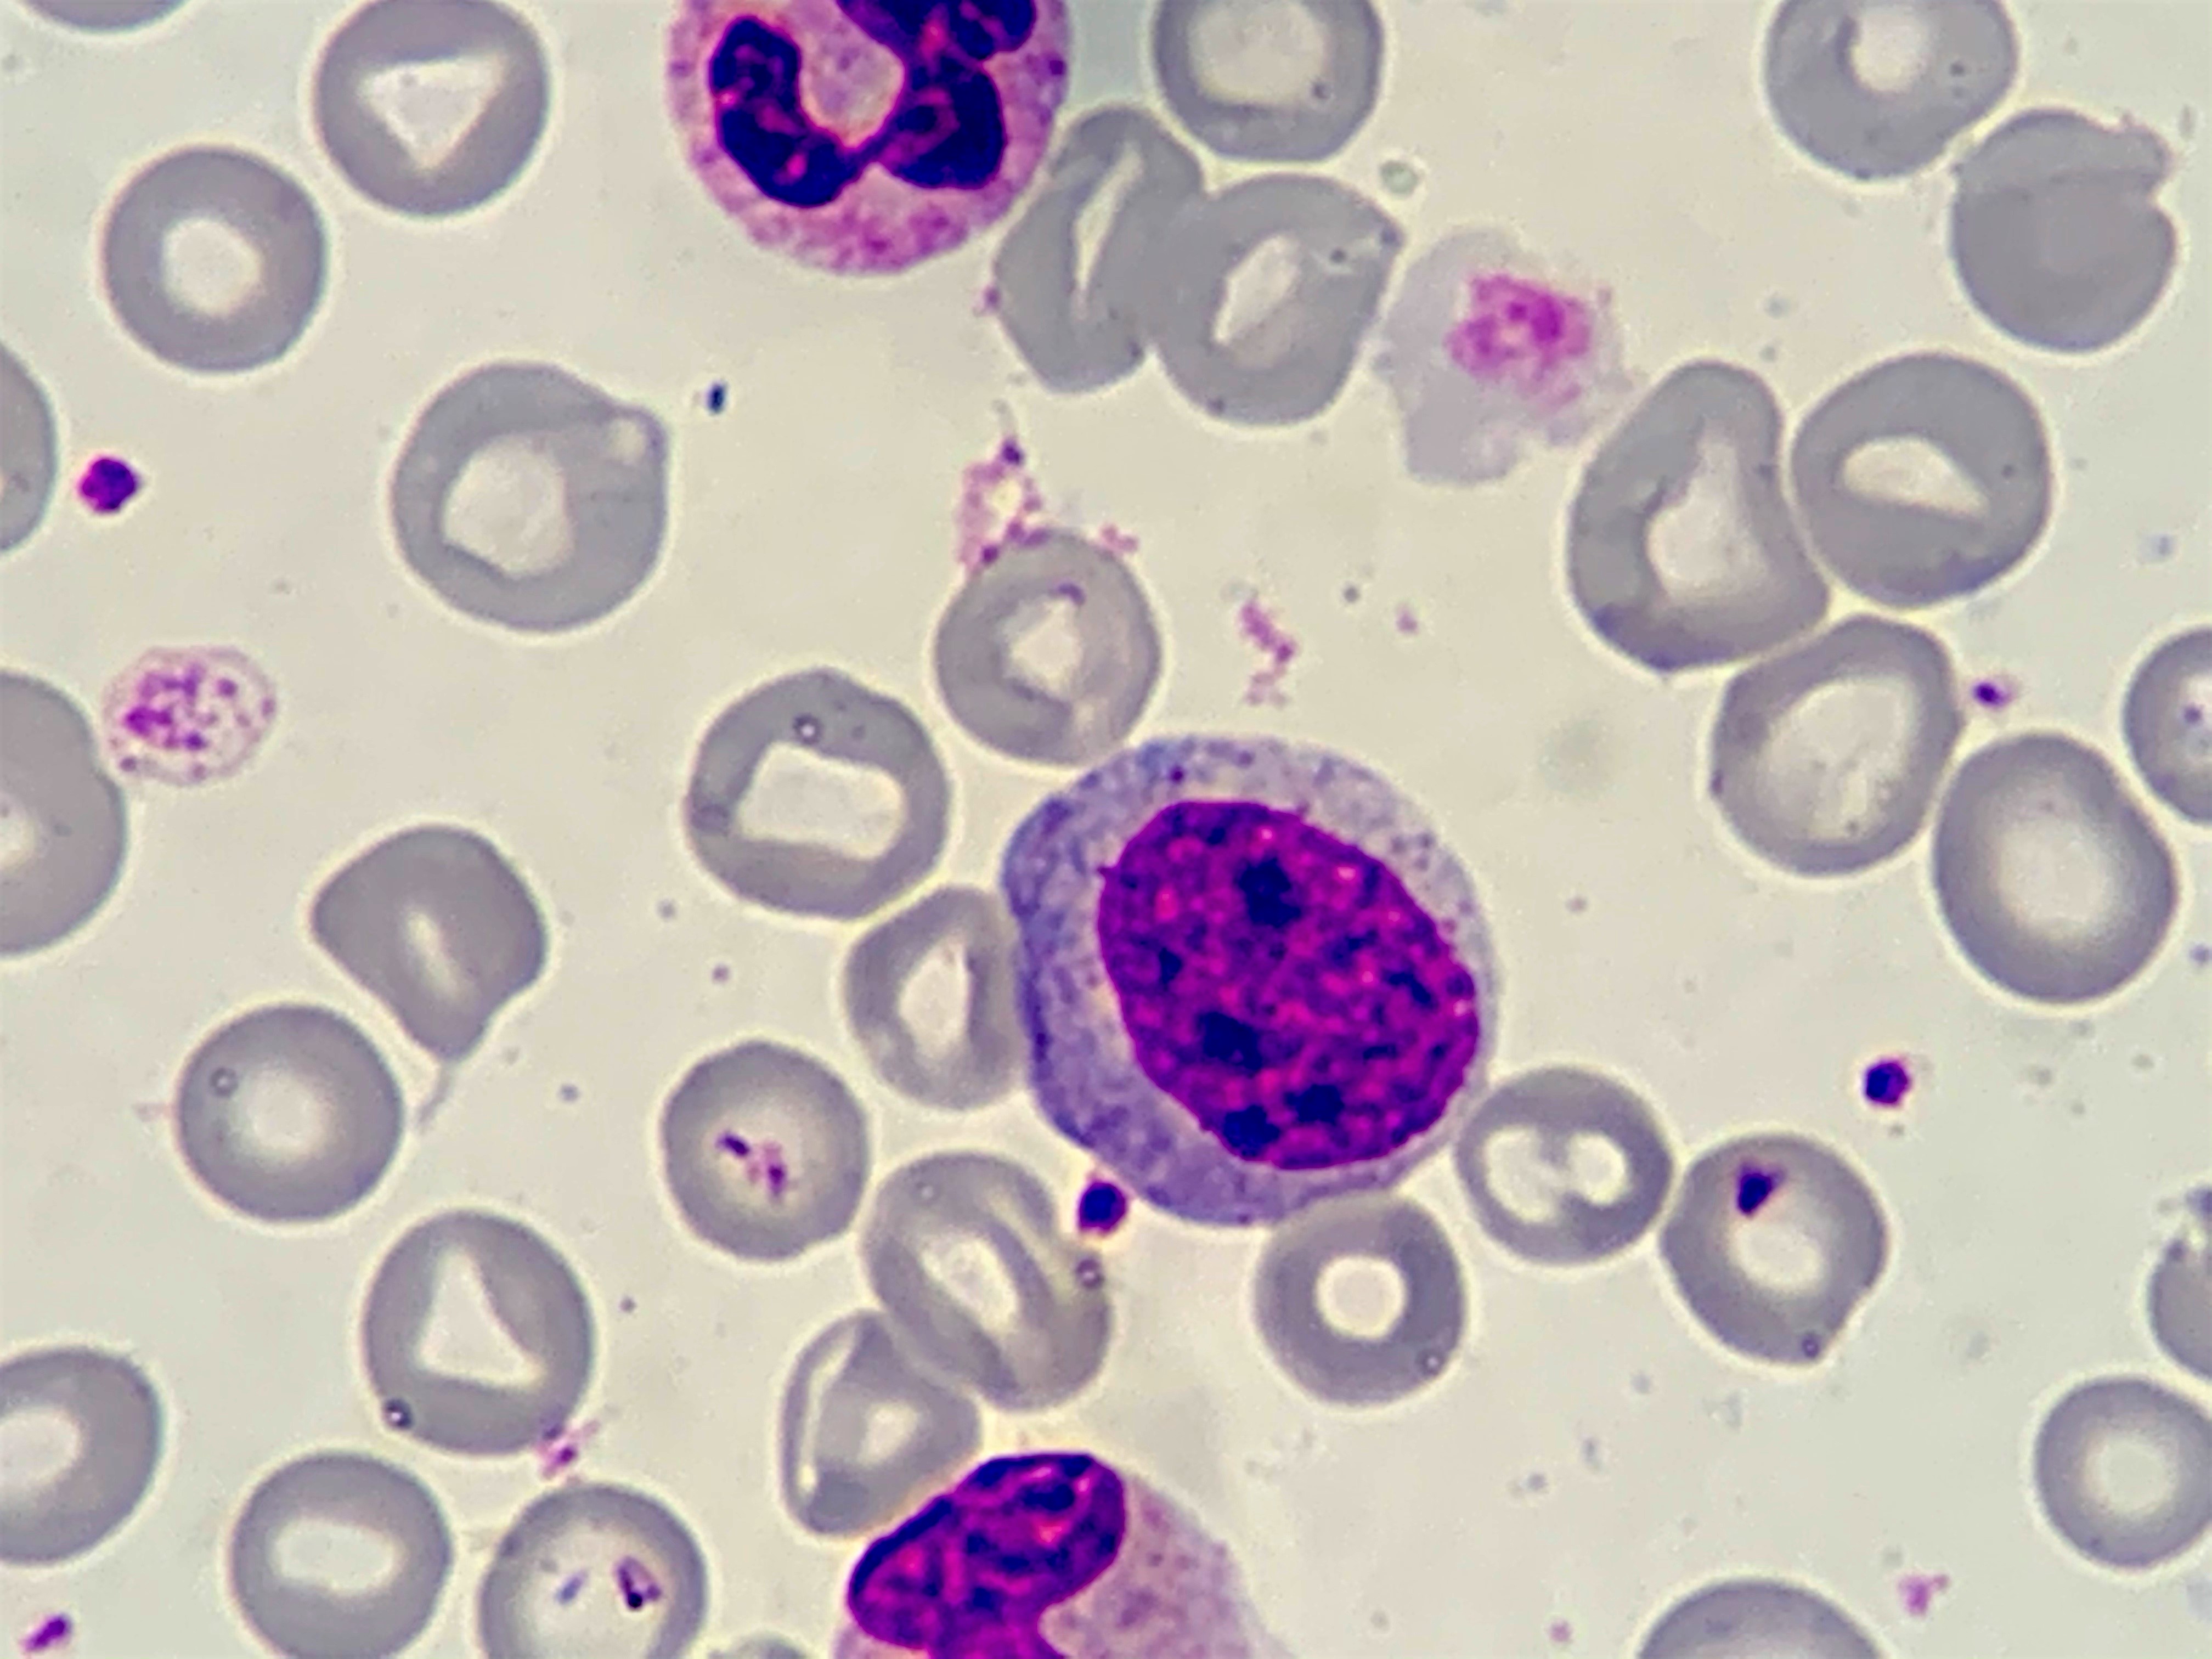
Cell type: MYELOCYTE